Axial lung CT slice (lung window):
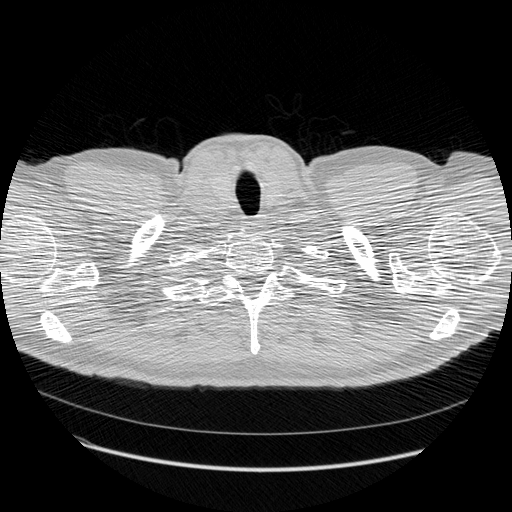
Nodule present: no